A spectrogram of one vibration snapshot from a rotating bearing is shown (time on one axis, frequency on the other). Diagnose the bearing from this image, choosing from: normal, inner_race, outer_race, ball.
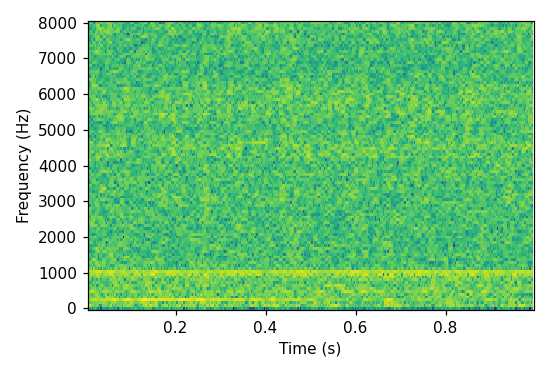
Answer: normal